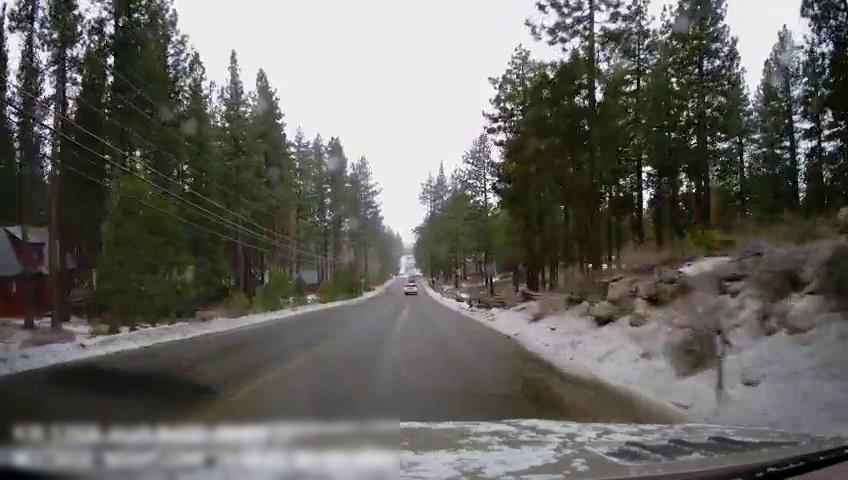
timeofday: Day
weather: Snowy
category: Drivable Space
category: Vehicles | SUV